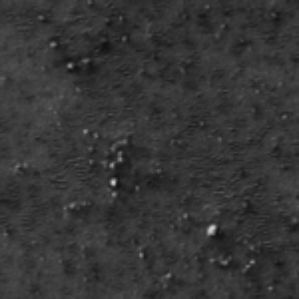
Label: frost